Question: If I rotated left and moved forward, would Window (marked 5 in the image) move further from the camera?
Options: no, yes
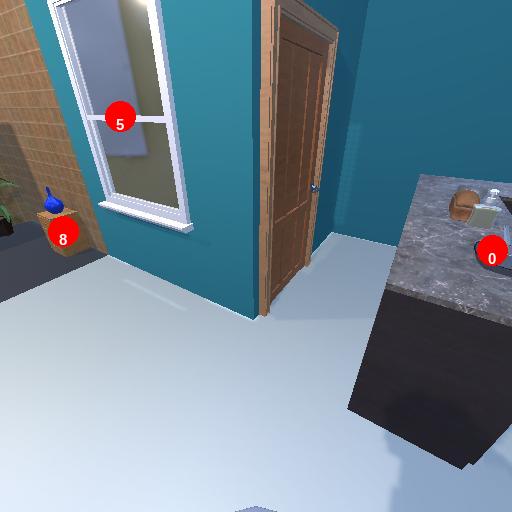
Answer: no